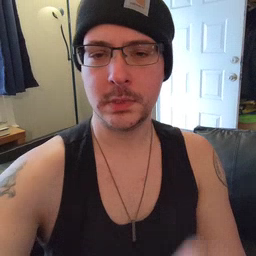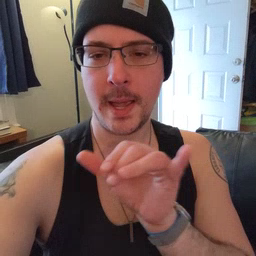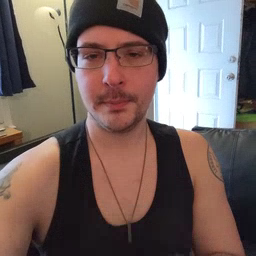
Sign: same